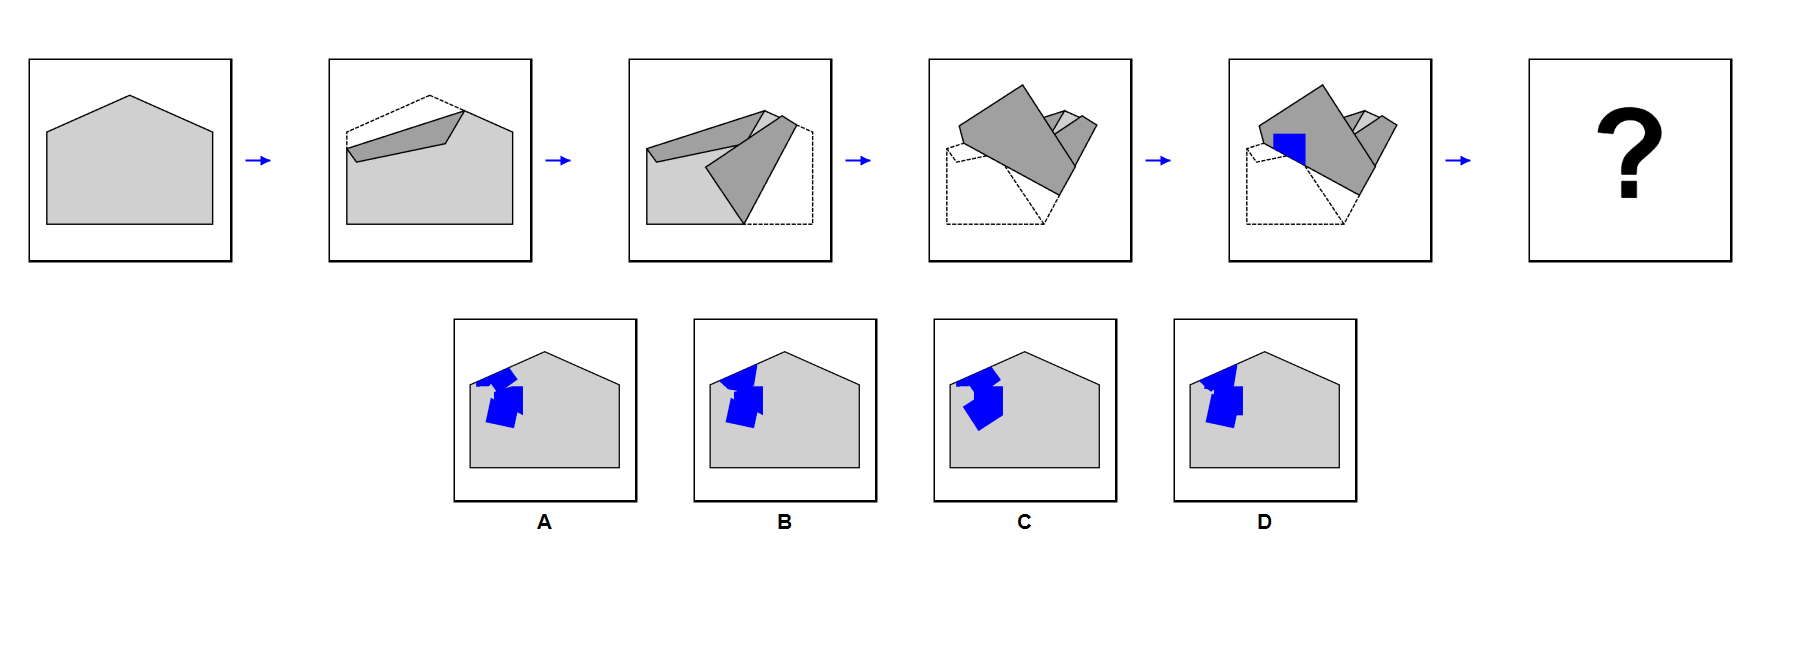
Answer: C